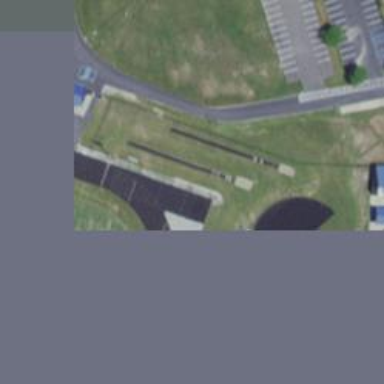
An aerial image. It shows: Athletic track located in leisure land area.